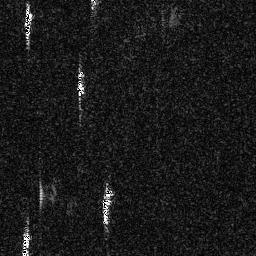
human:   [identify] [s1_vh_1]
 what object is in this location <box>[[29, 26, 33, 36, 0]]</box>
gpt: <ref>1 small ship at the center</ref>

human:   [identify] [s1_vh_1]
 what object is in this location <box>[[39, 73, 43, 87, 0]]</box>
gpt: <ref>1 small ship at the bottom</ref>

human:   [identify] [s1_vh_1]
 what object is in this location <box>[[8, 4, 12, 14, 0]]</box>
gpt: <ref>1 small ship at the top left</ref>